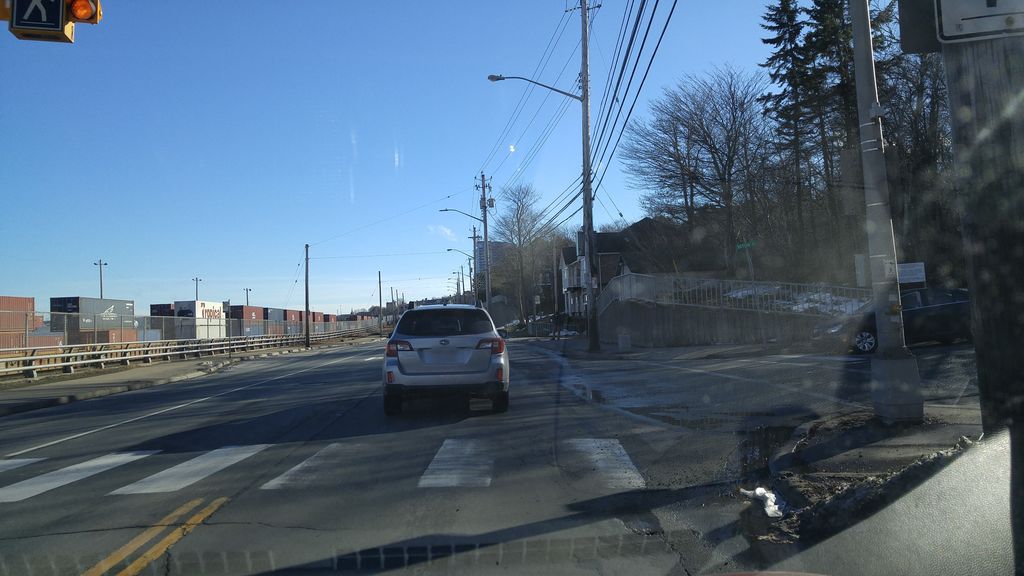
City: halifax